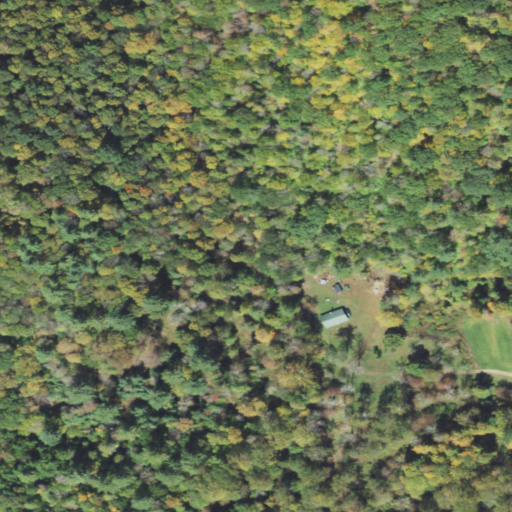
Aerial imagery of valley in Pennsylvania named Cherry Hollow containing deciduous forest, mixed forest, pasture, evergreen forest, and open development